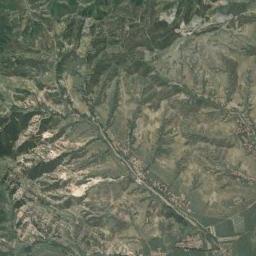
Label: mountain